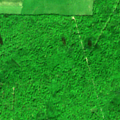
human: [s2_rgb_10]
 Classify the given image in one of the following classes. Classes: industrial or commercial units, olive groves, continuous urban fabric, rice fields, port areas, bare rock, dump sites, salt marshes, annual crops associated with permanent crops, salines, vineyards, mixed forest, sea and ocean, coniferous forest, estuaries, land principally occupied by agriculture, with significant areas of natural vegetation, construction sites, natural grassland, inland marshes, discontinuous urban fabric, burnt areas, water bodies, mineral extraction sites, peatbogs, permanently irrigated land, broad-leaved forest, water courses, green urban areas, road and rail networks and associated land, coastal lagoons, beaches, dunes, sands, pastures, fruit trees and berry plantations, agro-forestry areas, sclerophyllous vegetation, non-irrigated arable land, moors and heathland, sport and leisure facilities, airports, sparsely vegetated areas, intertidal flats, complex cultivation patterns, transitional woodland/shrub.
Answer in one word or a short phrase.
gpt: complex cultivation patterns, broad-leaved forest